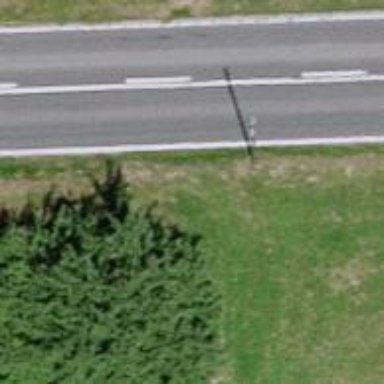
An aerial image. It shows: Power pole.